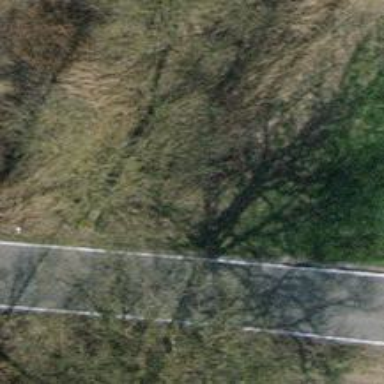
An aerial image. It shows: Tertiary road with asphalt surface.